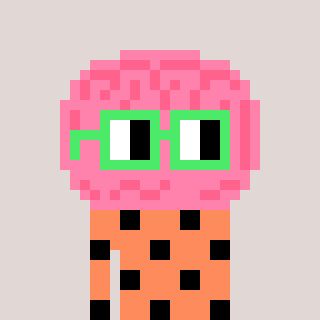
a pixel art character with square light green glasses, a brain-shaped head and a peachy-colored body on a warm background